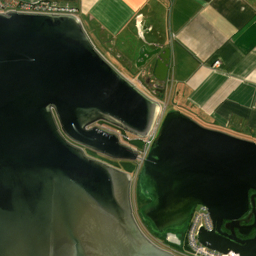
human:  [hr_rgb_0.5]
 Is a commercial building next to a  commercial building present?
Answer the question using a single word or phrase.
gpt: no

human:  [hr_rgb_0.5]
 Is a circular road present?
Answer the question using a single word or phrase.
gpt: no

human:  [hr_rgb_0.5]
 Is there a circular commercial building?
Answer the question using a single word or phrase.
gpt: no

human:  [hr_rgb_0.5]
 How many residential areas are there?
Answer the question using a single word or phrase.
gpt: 1

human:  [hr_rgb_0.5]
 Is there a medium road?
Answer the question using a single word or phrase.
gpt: no

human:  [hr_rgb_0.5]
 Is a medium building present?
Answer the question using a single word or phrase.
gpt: yes

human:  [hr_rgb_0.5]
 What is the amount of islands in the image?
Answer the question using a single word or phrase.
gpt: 1

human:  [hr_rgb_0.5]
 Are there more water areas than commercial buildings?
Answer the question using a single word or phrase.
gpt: yes

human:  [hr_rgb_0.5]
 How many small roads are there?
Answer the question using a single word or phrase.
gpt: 116

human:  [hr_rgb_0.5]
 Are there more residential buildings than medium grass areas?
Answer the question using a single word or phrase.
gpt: yes

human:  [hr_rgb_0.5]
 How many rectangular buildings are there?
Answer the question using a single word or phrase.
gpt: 95

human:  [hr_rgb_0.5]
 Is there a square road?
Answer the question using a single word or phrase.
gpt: no

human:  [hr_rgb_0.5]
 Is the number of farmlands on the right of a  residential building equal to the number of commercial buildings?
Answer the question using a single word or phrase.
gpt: no

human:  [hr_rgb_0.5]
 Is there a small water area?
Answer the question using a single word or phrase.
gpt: yes

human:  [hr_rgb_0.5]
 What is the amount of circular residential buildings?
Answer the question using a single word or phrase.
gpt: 0

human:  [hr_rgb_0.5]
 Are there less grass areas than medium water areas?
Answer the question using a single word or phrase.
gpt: no

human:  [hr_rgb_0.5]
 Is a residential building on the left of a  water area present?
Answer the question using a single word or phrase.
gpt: yes

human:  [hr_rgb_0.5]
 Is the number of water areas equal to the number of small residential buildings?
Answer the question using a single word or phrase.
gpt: no

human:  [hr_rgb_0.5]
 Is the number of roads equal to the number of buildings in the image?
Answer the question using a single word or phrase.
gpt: no

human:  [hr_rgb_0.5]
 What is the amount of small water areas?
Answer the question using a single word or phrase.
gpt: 6

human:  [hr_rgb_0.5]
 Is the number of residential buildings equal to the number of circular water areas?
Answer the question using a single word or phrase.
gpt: no

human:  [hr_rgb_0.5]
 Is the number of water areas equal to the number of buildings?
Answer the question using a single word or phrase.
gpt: no

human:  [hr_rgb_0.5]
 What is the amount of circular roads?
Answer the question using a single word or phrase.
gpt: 0

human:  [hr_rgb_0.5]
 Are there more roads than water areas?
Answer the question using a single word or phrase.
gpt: yes

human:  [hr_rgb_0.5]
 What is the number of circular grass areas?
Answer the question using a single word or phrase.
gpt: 0

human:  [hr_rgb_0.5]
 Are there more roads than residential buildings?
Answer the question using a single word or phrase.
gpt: no

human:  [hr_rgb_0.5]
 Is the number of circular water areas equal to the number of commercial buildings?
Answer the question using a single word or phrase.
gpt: no

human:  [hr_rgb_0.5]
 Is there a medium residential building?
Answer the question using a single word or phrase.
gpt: no

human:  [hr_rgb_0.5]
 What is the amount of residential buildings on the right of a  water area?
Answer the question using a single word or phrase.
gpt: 158

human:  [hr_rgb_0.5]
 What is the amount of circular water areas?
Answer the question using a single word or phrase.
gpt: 3

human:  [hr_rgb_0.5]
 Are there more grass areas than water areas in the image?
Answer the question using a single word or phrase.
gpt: yes

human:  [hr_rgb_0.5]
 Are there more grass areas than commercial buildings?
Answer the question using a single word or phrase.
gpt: yes

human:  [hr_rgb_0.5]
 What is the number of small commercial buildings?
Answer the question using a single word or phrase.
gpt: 0

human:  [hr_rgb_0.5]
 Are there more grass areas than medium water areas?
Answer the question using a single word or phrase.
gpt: yes

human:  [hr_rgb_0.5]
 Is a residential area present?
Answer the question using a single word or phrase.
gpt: yes

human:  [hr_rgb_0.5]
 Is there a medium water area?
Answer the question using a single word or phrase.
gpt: yes